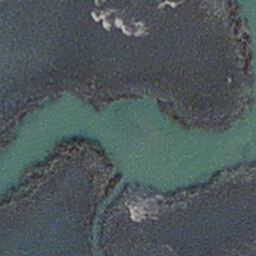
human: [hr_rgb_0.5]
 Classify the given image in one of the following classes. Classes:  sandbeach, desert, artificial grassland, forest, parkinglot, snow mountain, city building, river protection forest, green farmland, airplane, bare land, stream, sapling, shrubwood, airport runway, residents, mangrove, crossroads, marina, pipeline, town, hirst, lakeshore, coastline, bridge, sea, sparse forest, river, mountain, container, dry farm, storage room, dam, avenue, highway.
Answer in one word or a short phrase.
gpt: stream